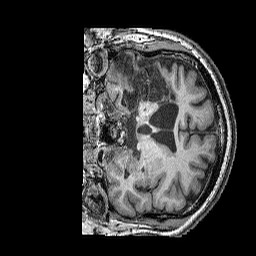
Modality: T1w
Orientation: coronal
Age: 41
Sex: male
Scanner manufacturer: siemens
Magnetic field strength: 3 T
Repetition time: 2.25 s
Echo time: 0.00415 s